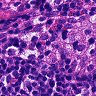
Metastatic tissue present: no